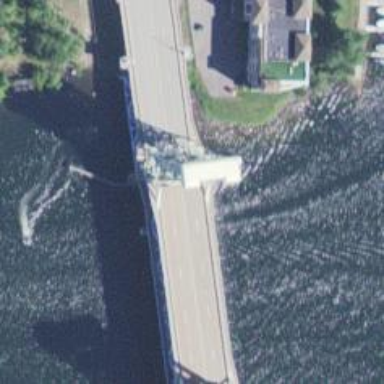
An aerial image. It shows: Primary highway with asphalt surface crossing lift bridge.